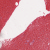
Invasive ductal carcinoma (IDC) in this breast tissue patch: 0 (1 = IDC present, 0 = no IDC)